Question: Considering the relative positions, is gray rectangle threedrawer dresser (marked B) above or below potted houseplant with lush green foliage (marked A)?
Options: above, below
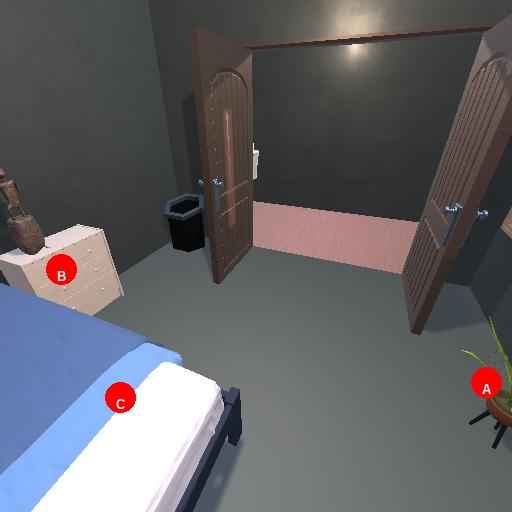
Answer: above